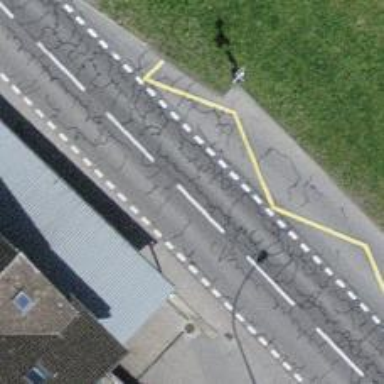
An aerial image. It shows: Bus stop with stop position for public transport.